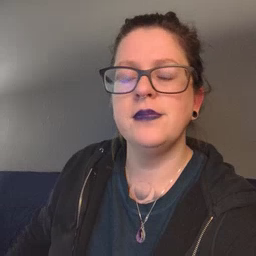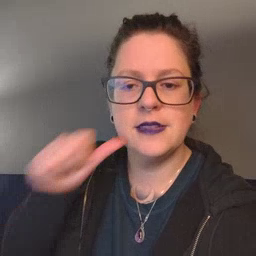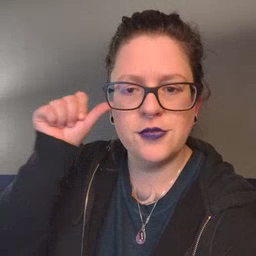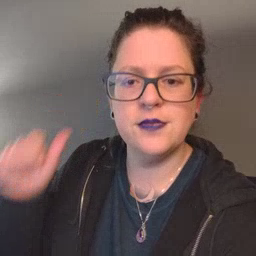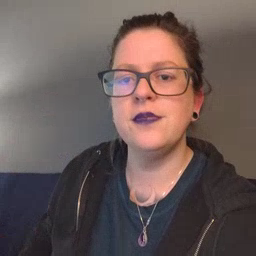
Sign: yesterday